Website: apple
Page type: orders-overview
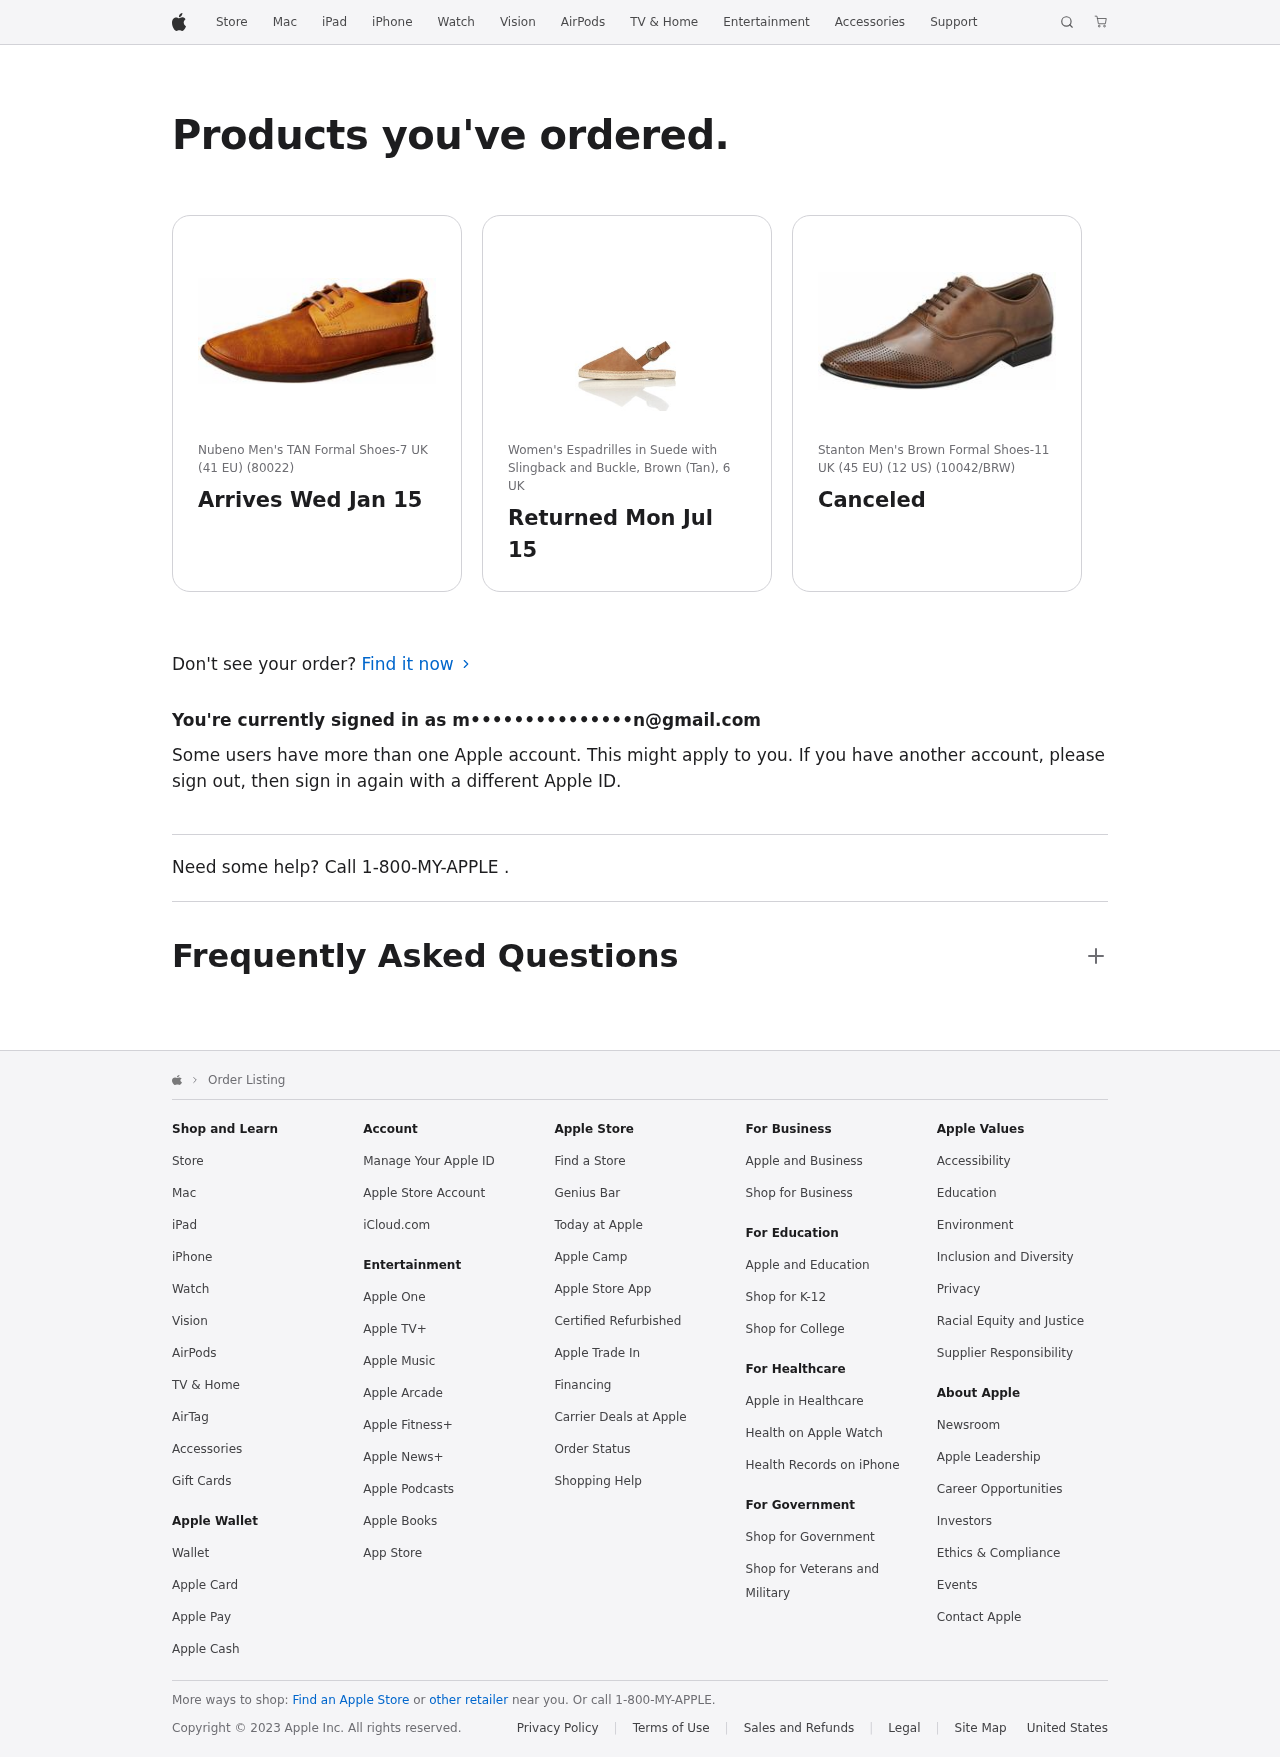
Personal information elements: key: PII_EMAIL
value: m•••••••••••••••n@gmail.com
Product elements: key: PRODUCT1_NAME
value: Nubeno Men's TAN Formal Shoes-7 UK (41 EU) (80022)
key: PRODUCT2_NAME
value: Women's Espadrilles in Suede with Slingback and Buckle, Brown (Tan), 6 UK
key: PRODUCT3_NAME
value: Stanton Men's Brown Formal Shoes-11 UK (45 EU) (12 US) (10042/BRW)
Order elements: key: ORDER_DELIVERY_DATE
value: Wed Jan 15
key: ORDER_RETURN_BY_DATE
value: Mon Jul 15